Question: I am using 'PagerSlidingTabStrip' it's working fine in portrait mode but when I change it to landscape mode then they tabs don't cover all the screen real estate and stays left aligned.
How to make them evenly spaced?

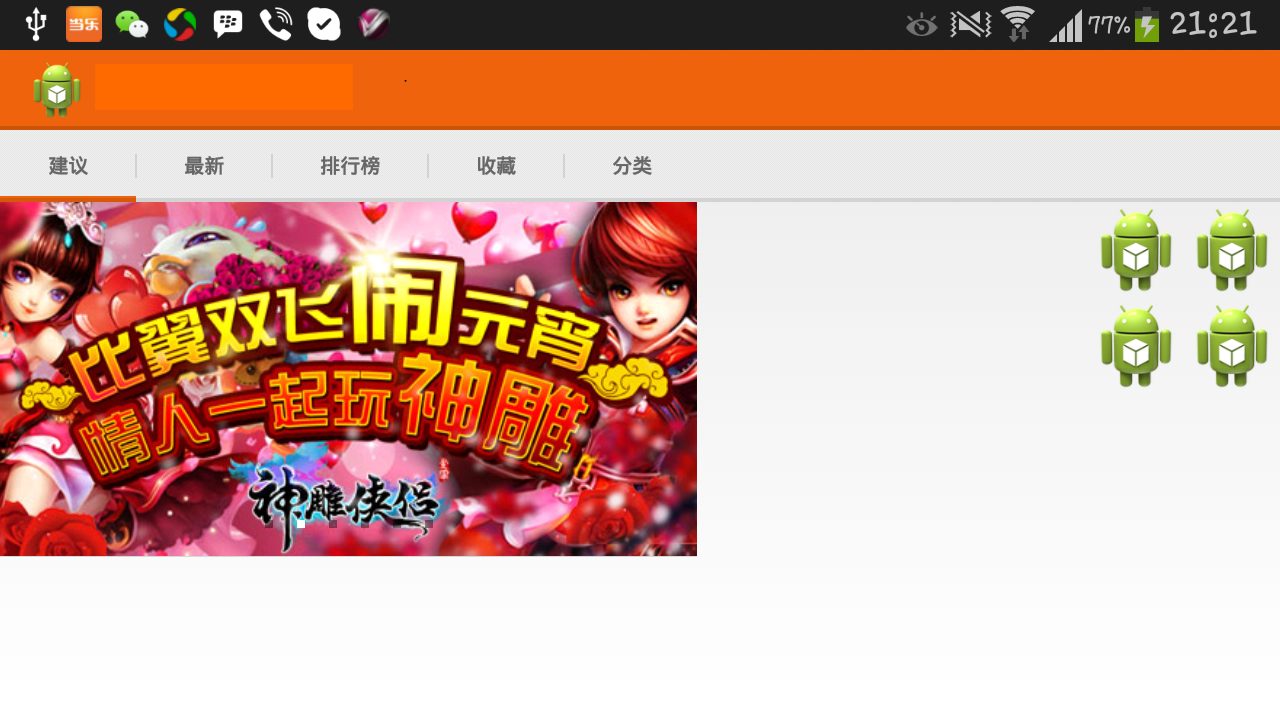
Answer: Just go the library class i.e. 'PagerSlidingTabStrip' and change this line
'''
private boolean shouldExpand = false;
'''
to
'''
private boolean shouldExpand = true;
'''
Hope this helps.!